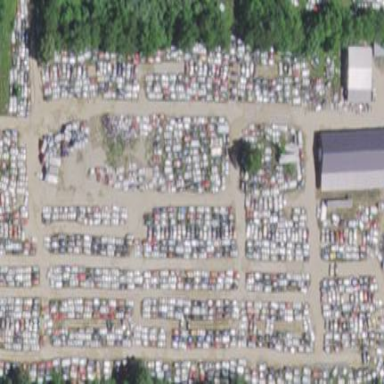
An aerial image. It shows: Industrial area designated as auto wrecker yard.